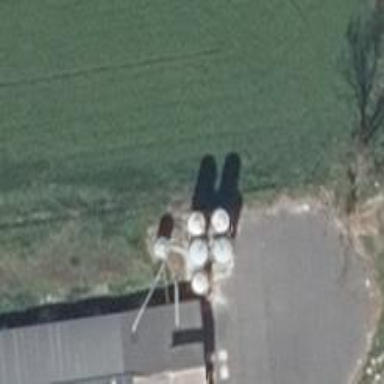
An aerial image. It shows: Silo.